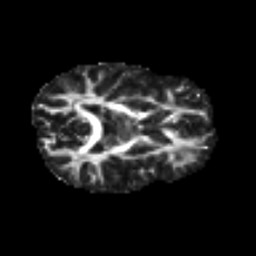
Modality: FA
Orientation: axial
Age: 29
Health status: ill
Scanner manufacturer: philips
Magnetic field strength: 3 T
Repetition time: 9 s
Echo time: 0.127 s